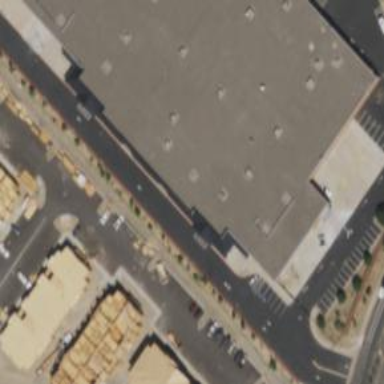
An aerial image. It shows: View of roof of building.